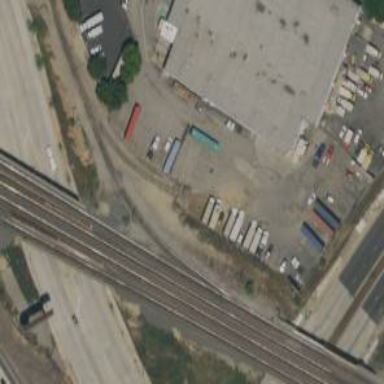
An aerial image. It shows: Railway spur service.